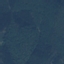
Land use / land cover: Forest